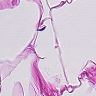
Metastatic tissue present: no